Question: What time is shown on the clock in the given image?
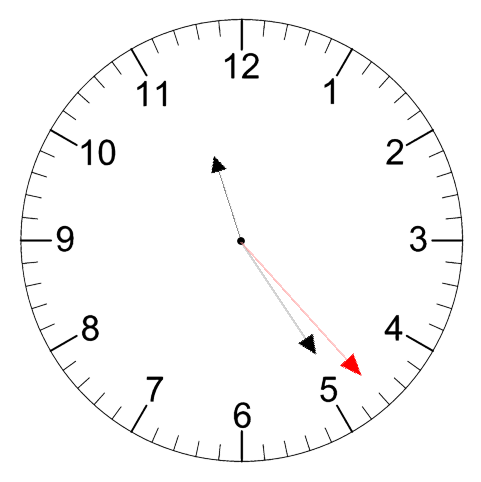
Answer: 11:24:23